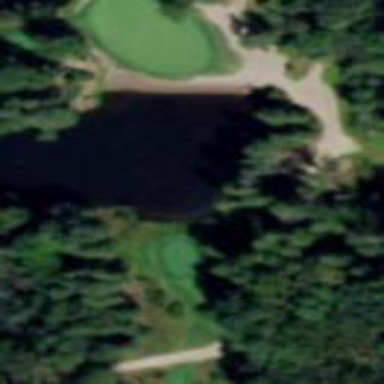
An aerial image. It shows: Golf bunker filled with sandy terrain.